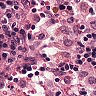
Metastatic tissue present: no